Question: After creating a JSON data structure and iterating over that JSON structure I came up with following Data representation. Column 1 & and Column 2 are String data type Column 4 represents sum of type explained in column 3.
Example:
'''
A | B | Level1 | 10
A | C | Level2 | 1
'''
To get a verbal explanation on this I would take countries in Country A there are People who can speak country B's language at level 1 expertise and the total of them equals to 10.
I was thinking to represent this in 3 Axis, X = Country1, Y = Country2, and Z represent the levels. Is this sensible if so How can I accomplish this? I don't have prior experience with R 3D Graphics.
Here is how my actual data look like: They are in CSV file.
Here is data in a dataframe:
'''
country1 country2 langLevel frequency
1 gv ca level1 2
2 gv bg level1 1
3 zea li level1 1
4 zea li level3 1
'''
I hope I explained the problem clear enough with what I want to accomplish. I was thinking and seems like 3D is the best way to represent this but I could be wrong.
Data in CSV Format:
'''
country1,country2,langLevel,frequency
gv,ca,level1,2
gv,bg,level1,1
zea,li,level1,1
zea,li,level3,1
zea,de,level1,26
zea,de,level3,5
zea,el,level1,1
zea,eo,level1,3
zea,en,level1,5
zea,en,level2,34
zea,en,level3,38
zea,en,level4,12
zea,es,level1,7
zea,la,level1,7
zea,zea,level1,5
zea,zea,level3,4
zea,stq,level1,1
zea,sk,level2,1
zea,nl,level4,4
zea,fr,level2,9
zea,fy,level2,1
cdo,cdo,level3,1
cdo,de,level1,23
cdo,de,level2,4
cdo,de,level3,4
cdo,eo,level1,1
cdo,eo,level2,1
cdo,eo,level3,3
cdo,en,level1,6
cdo,en,level2,31
cdo,en,level3,38
cdo,en,level4,17
cdo,es,level1,8
cdo,es,level2,6
cdo,es,level3,3
cdo,fr,level1,14
cdo,fr,level2,11
cdo,fr,level3,6
gd,als,level1,1
gd,af,level1,2
vls,de,level1,32
vls,de,level2,7
vls,de,level3,6
vls,de,level4,3
vls,eo,level1,2
vls,eo,level2,3
vls,eo,level3,3
vls,en,level1,7
vls,en,level2,38
vls,en,level3,53
vls,en,level4,16
vls,es,level1,15
vls,es,level2,4
vls,es,level3,1
vls,es,level4,1
vls,ru,level2,8
vls,ru,level3,1
vls,ja,level1,2
'''
This is what I tried but, its really had to see anything clear in this plot:
'''
library("rgl")
plot3d(template_levels$country1, template_levels$country2, template_levels$frequency, col=template_levels$langLevel)
'''
Here is the plot:

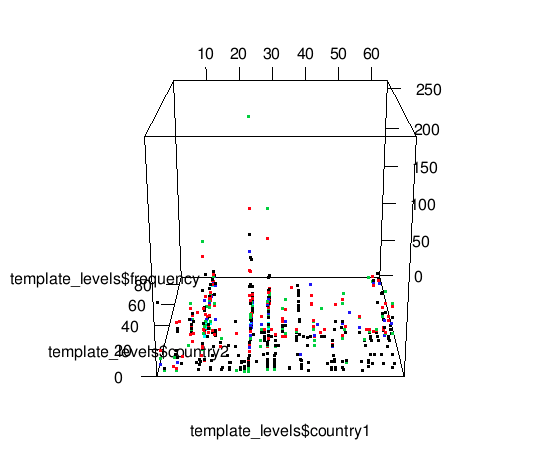
Answer: One possibility is to use barplots with different colors. Here is a solution using package 'ggplot2' and assuming that your data frame is named 'df'.
On the x axis we see 'country2' values then for each 'country1' we have separate facet. Each bar is colored according to 'langLevel'. 'scales="free_y"' in 'facet_grid()' ensures that we have different y scale in each facet (because values are quite different).
'''
library(ggplot2)
ggplot(df,aes(country2,frequency,fill=langLevel))+geom_bar(stat="identity")+
facet_grid(country1~.,scales="free_y")
'''